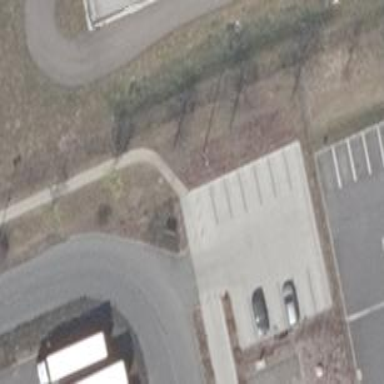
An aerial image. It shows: Parking area.